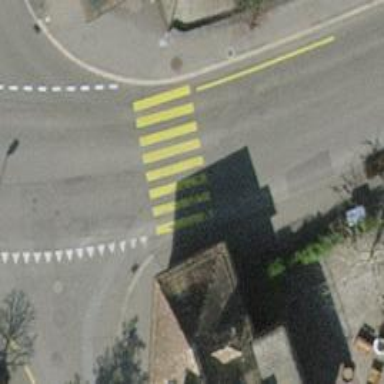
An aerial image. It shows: Uncontrolled crossing on the road.